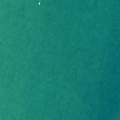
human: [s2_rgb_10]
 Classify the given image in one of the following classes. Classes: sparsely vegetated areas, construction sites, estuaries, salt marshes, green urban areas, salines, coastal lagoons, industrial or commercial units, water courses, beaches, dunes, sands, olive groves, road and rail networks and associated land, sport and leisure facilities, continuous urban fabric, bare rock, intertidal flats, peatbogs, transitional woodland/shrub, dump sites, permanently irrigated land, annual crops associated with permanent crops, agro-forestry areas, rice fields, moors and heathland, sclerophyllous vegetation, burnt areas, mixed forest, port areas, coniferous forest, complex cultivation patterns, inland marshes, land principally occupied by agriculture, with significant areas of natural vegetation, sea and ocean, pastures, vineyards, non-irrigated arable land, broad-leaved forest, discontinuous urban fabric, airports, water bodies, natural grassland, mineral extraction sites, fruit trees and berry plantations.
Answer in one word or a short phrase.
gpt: sea and ocean